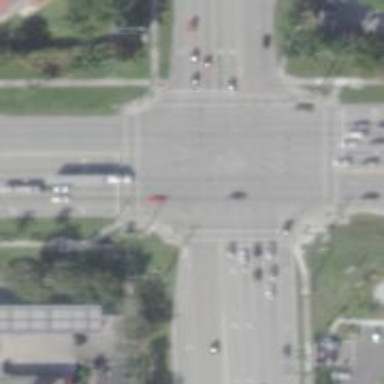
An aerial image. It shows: Marked road crossing.